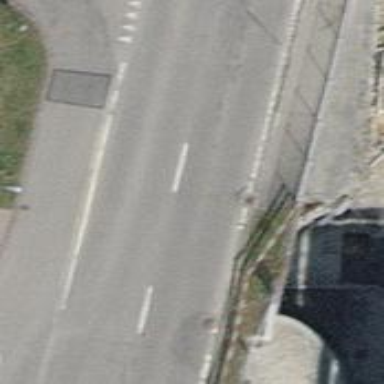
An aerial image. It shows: Secondary road with separate asphalt sidewalk.